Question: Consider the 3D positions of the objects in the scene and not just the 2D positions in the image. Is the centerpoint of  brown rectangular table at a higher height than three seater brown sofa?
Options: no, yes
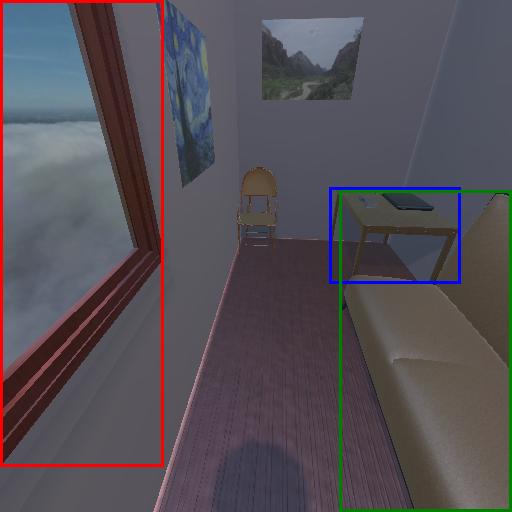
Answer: no